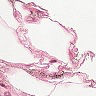
Metastatic tissue present: no